Interaction volume radius: 5 \u00c5
Interaction volume height: 10 \u00c5
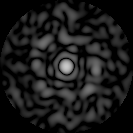
Disorder parameter: 0.7784